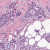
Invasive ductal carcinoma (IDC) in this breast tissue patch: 1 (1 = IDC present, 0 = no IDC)